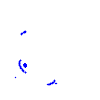
Particle: kaon